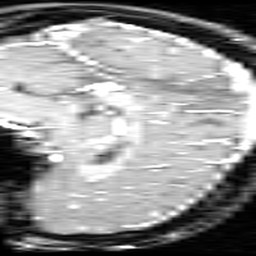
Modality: inplaneT1
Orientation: sagittal
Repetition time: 0.2 s
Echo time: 0.0036 s